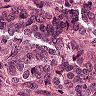
Metastatic tissue present: yes